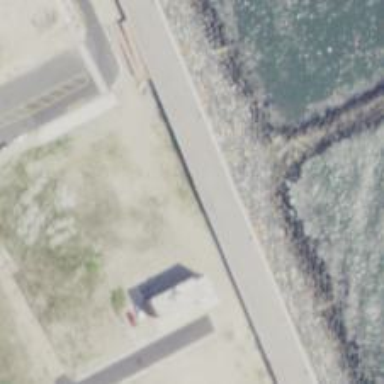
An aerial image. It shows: Breakwater structure.